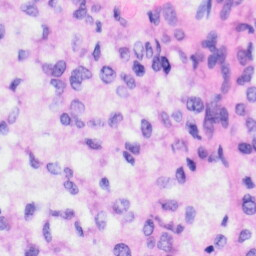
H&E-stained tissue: Liver